Question:
if my Excel sheet is like above picture
then how can I get the column number for MT column?
'''
for mt in sheet.row_values(0):
print mt
if mt=='MT':
break
'''
is there any function like sheet.row_values(0).colnumber?
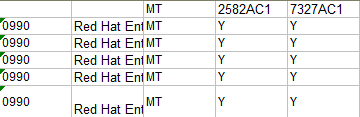
Answer: '''
col_idx = -1
for idx, mt in enumerate(sheet.row_values(0)):
print mt
if mt=='MT':
col_idx = idx
break
'''